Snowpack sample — Loveland Pass, Silver Plume, Colorado, USA (2/11/26, 12:00 PM MST)
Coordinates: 39.663, -105.886
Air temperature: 35 °F
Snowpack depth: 82 cm
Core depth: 20 cm
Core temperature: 17.6 °F
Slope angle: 13°, slope face: 12°
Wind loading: high
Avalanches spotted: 1
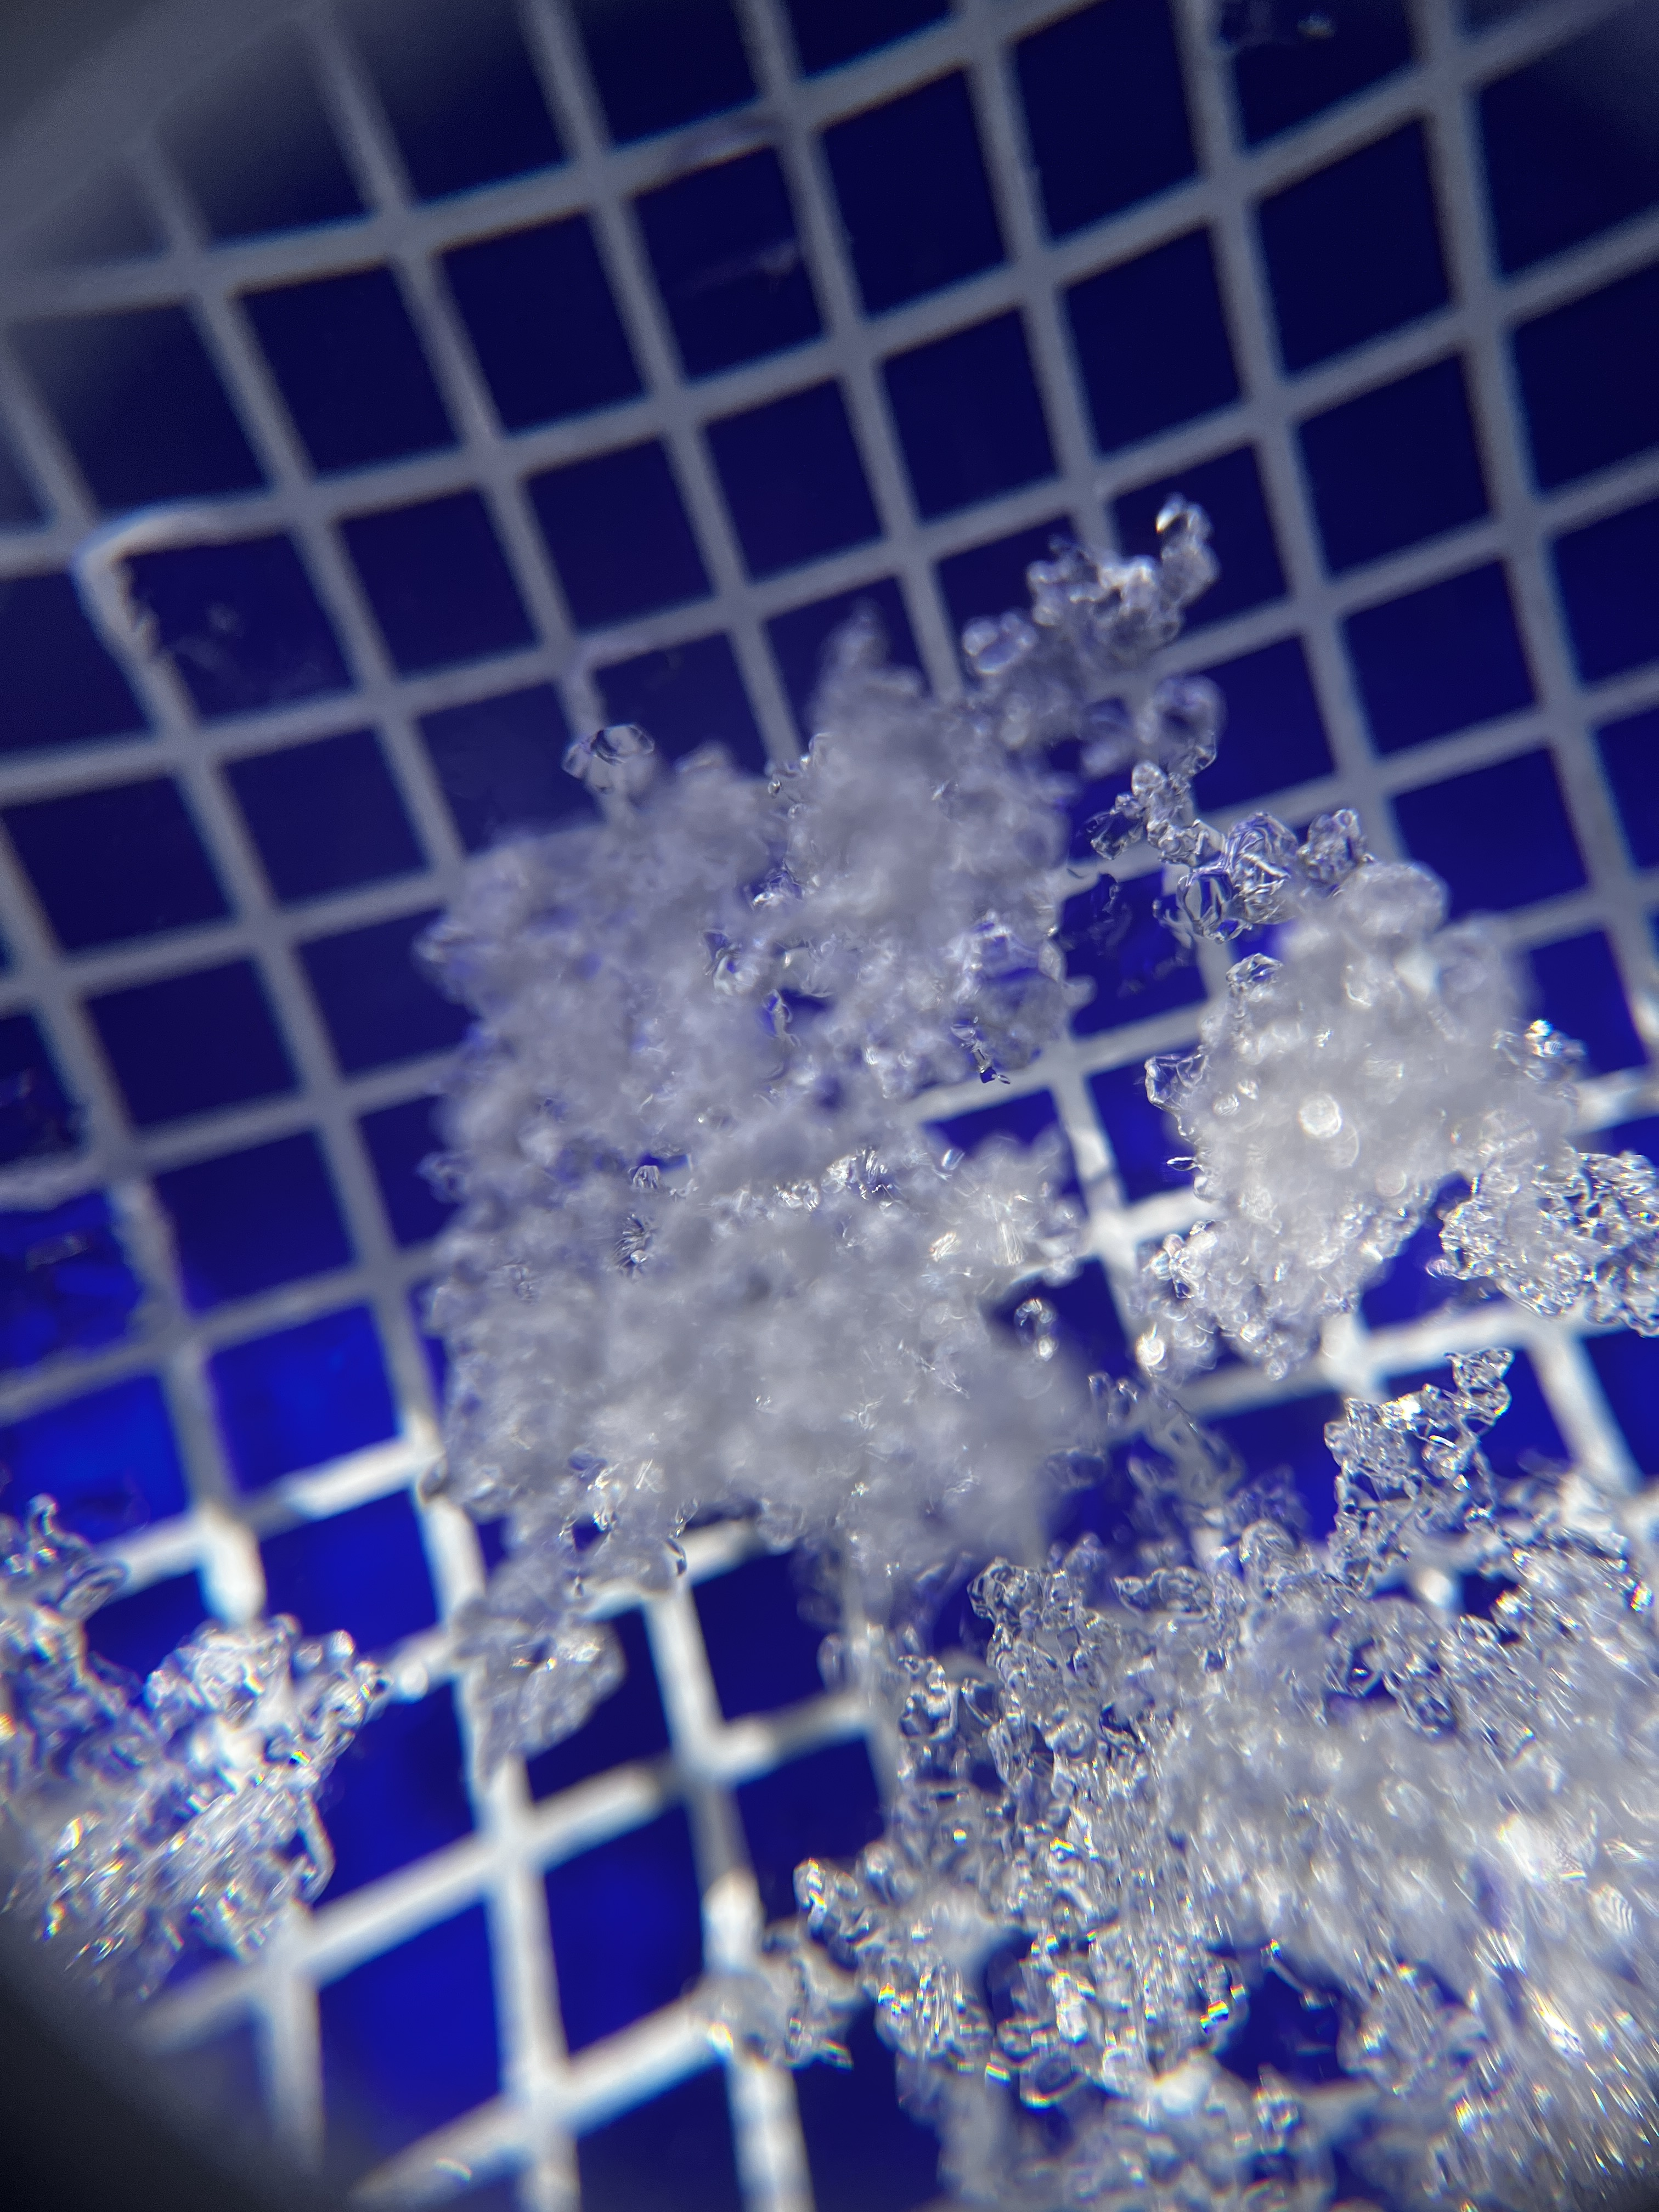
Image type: magnified_profile
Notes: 1 small avalanche spotted on the north side of the bowl, lots of wind loading